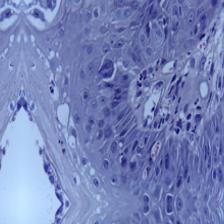
Diagnosis: OSCC